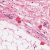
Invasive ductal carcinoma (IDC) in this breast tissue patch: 0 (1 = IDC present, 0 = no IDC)